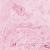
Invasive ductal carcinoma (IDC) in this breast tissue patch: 0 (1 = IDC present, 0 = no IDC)